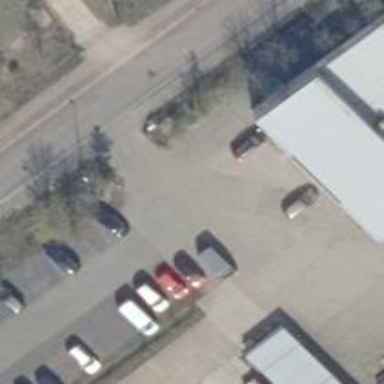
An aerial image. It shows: Parking aisle designated as service road.